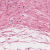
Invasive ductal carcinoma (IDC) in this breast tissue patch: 0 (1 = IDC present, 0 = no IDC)